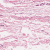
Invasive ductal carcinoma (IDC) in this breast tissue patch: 0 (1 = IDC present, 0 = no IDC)